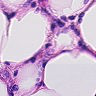
Metastatic tissue present: yes